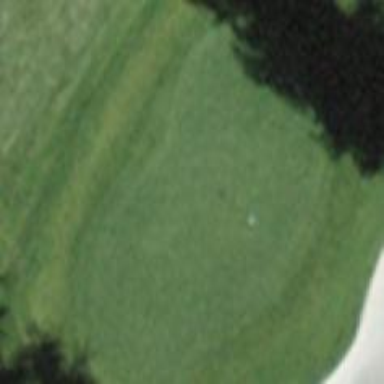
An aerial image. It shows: Golf green.